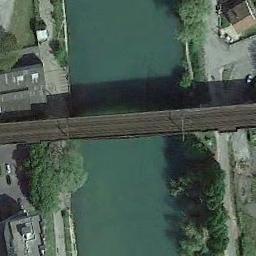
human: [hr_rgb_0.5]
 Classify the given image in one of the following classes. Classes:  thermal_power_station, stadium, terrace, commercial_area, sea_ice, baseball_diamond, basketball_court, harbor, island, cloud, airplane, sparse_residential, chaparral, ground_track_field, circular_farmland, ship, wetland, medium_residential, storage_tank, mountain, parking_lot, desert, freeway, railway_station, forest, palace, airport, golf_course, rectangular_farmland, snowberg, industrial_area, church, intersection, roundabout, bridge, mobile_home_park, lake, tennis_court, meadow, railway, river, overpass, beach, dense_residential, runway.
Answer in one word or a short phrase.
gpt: bridge